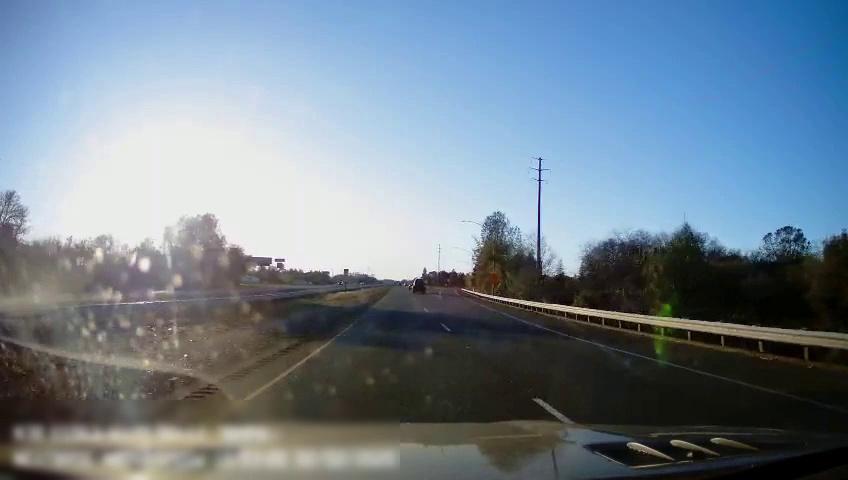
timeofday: Day
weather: Sunny
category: Drivable Space
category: Drivable Space
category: Vehicles | Truck
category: Lanes | Current Lane
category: Lanes | Current Lane
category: Lanes | Alternate Lane
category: Lanes | Alternate Lane
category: Lanes | Alternate Lane